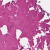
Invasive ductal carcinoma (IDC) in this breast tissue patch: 0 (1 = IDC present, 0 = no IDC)